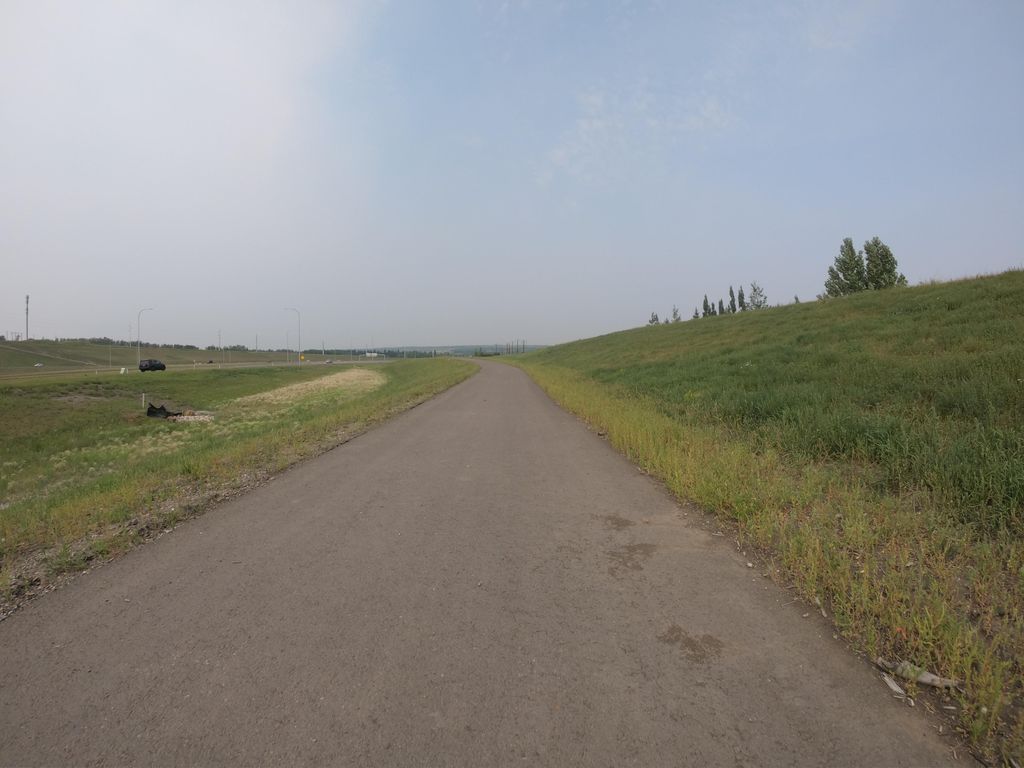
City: calgary